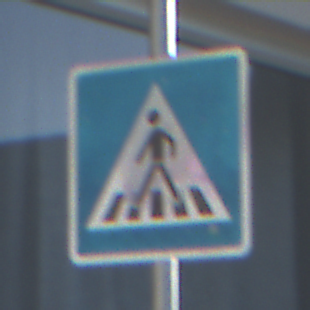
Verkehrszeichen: FussgaengerueberwegRechts
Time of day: MorningAfternoon
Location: Outdoor (Urban)
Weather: Clear
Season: NotSpecified
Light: Natural